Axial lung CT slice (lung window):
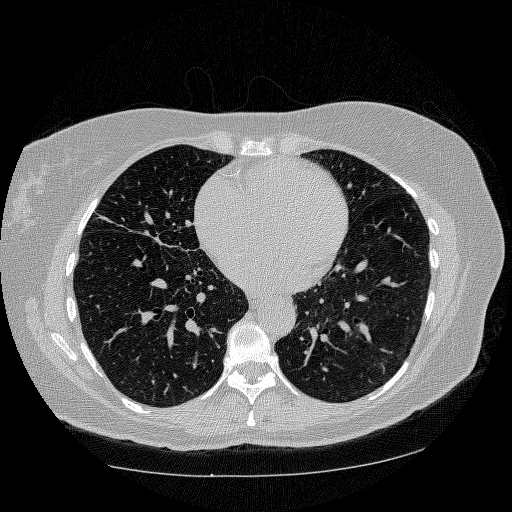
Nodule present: no